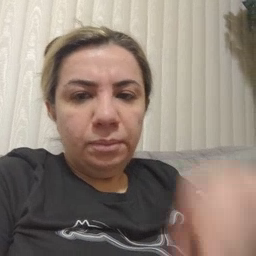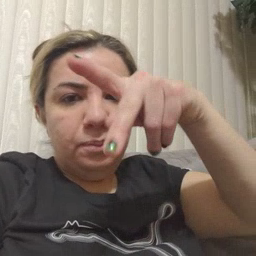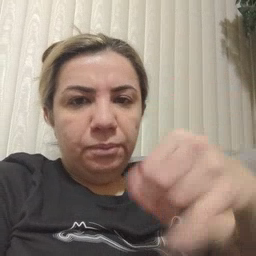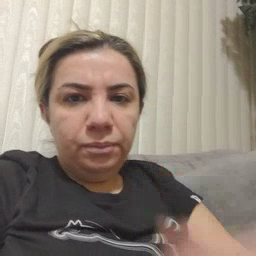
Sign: pajamas